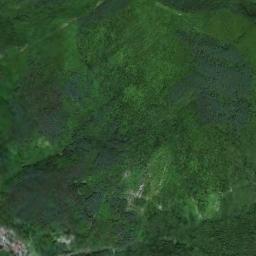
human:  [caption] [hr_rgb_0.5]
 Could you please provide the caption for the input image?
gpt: The mountain is covered with grass .

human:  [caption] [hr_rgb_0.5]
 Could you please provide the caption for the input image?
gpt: The mountains are covered with yellow dirt .

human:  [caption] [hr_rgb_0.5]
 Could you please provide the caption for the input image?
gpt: The folded mountain is covered with dense vegetation .

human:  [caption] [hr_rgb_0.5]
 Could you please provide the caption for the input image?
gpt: The mountain is full of green plants .

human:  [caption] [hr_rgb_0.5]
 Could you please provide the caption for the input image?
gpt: There are full of green trees on the mountain .